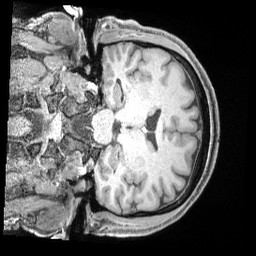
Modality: T1w
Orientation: coronal
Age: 41
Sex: male
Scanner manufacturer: siemens
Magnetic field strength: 3 T
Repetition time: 2 s
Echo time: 0.00211 s